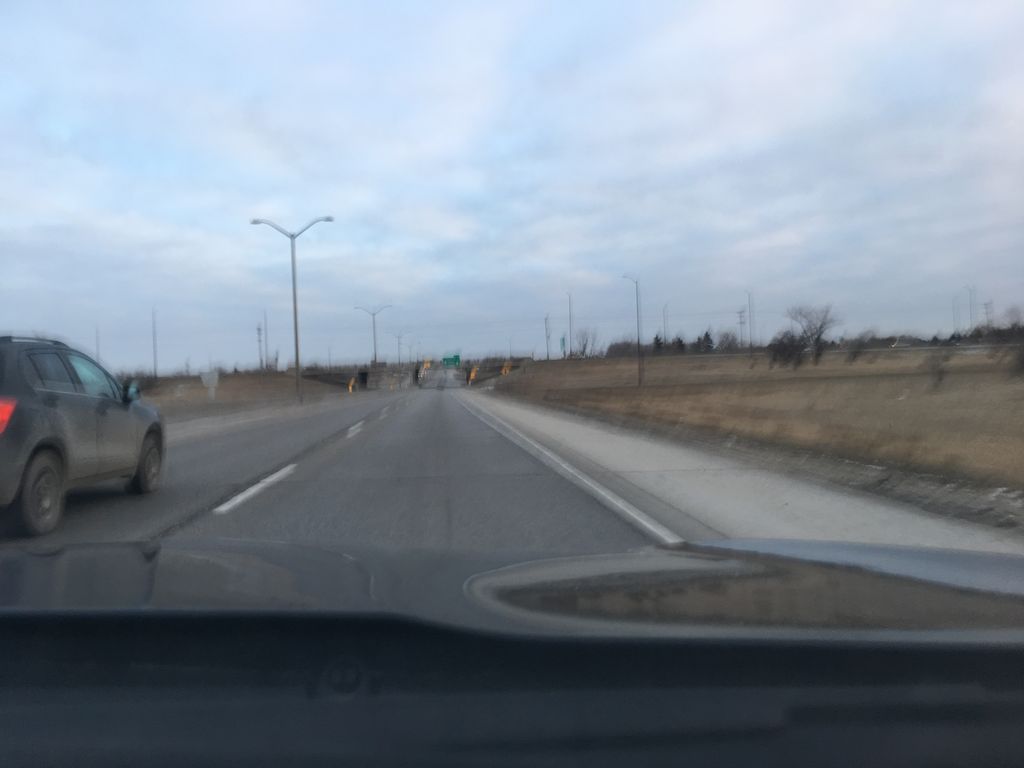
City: winnipeg